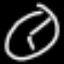
Label: clock